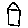
Label: house